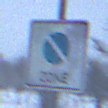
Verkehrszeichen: BeginnEingeschraenktesHalteverbotZone
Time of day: Midday
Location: Outdoor (Nature)
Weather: Overcast
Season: Winter
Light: Natural